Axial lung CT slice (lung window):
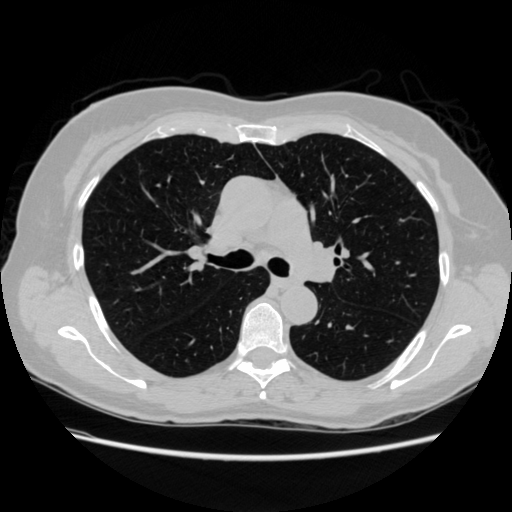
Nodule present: no